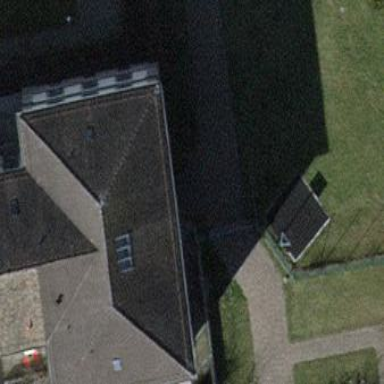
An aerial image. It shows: The building has pyramidal roof.